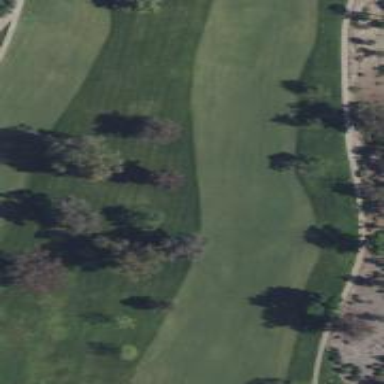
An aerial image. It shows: Grassy area designated as golf fairway.